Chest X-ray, AP view. Patient: 71 years old, sex M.
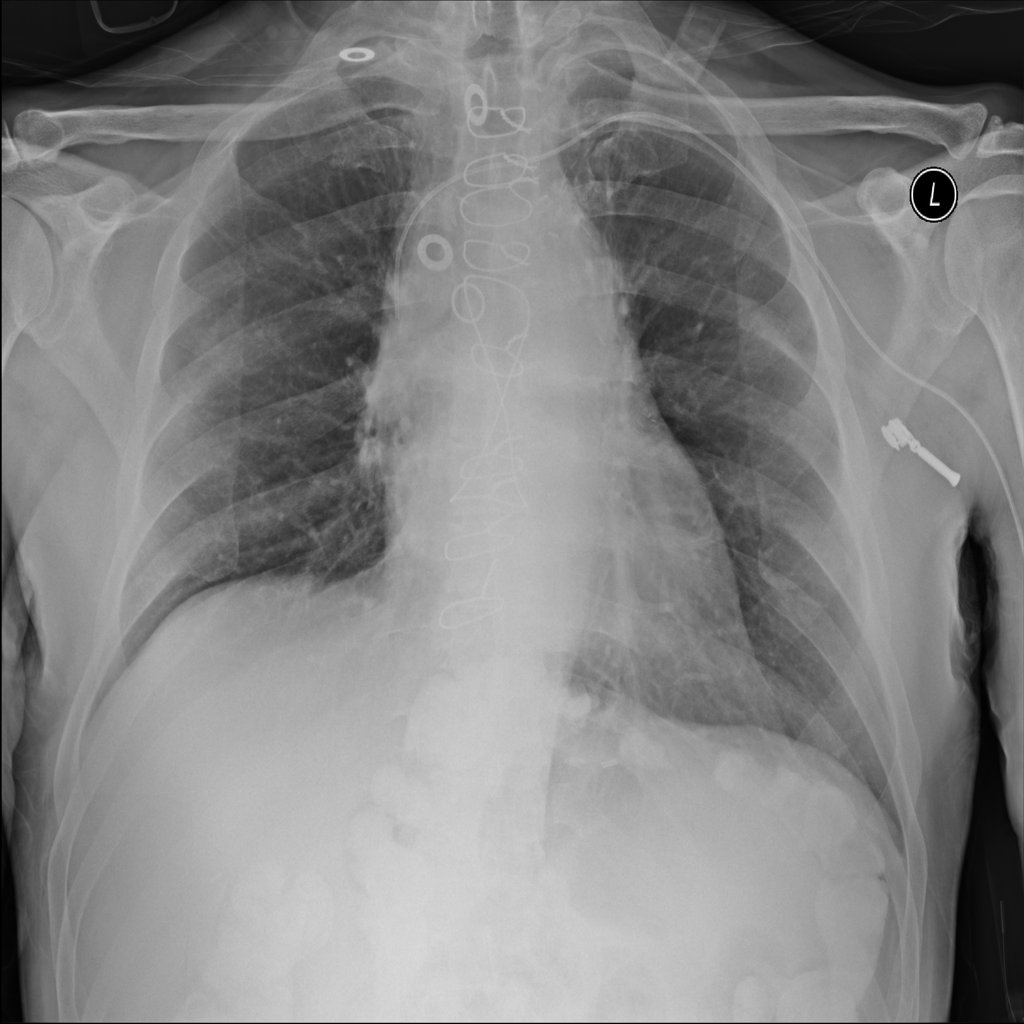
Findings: No Finding